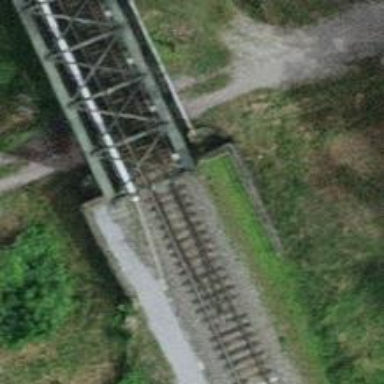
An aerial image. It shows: Single-track railway with electrified contact lines.